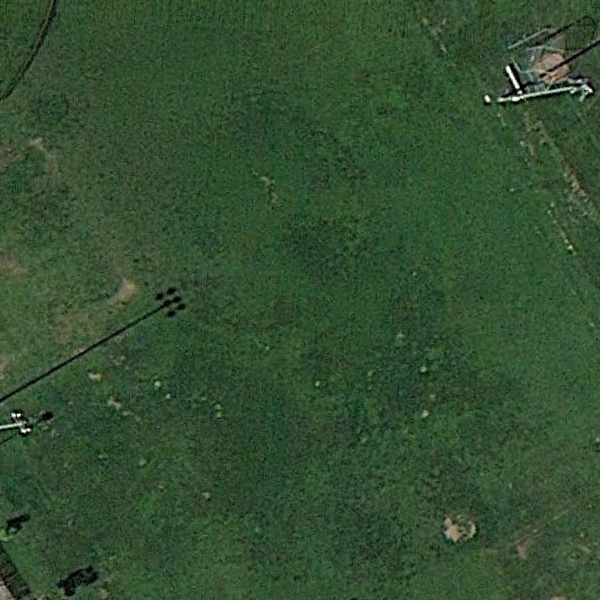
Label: Meadow